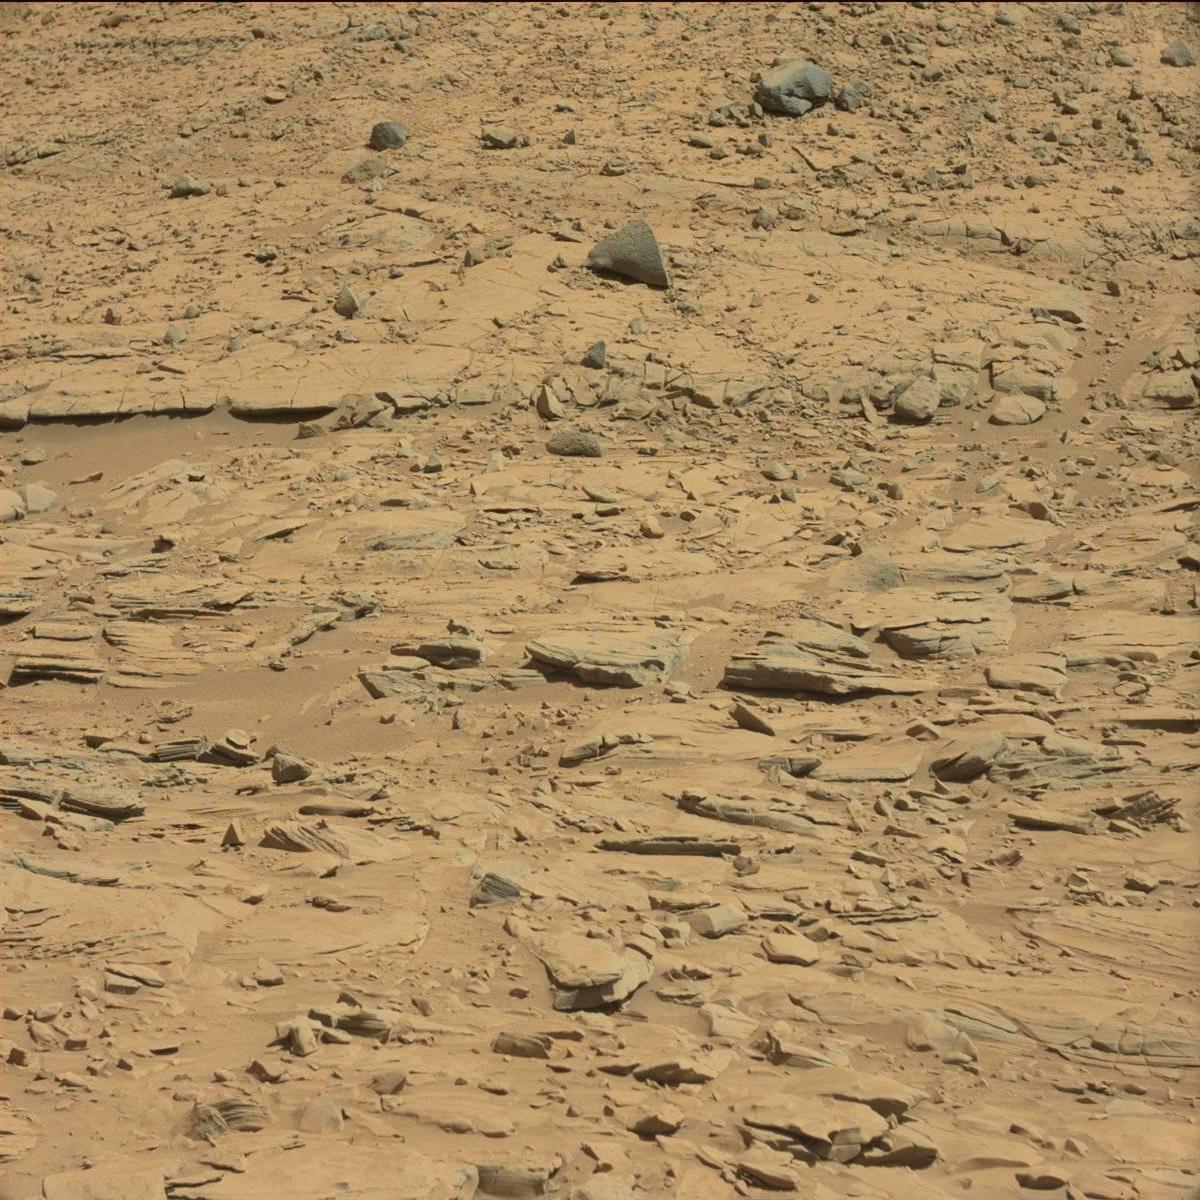
Terrain classes present: Bedrock, Rock, Sand / Soil